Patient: sex F, age 74
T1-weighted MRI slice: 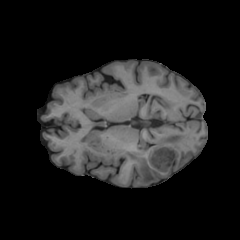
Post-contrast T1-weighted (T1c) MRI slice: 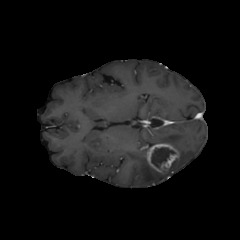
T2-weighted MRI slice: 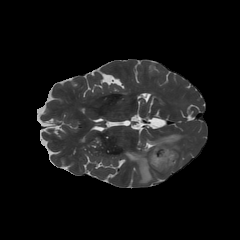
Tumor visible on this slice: yes
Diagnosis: Glioblastoma, IDH-wildtype
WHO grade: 4